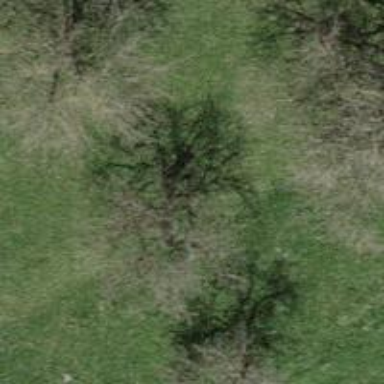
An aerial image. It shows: Beautiful tree in nature.